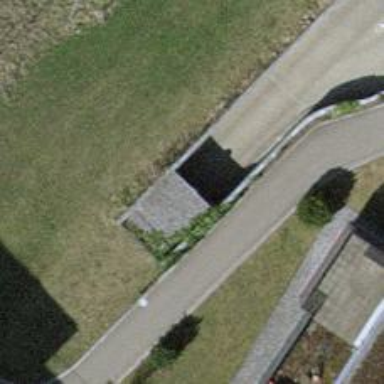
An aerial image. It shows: Parking entrance.